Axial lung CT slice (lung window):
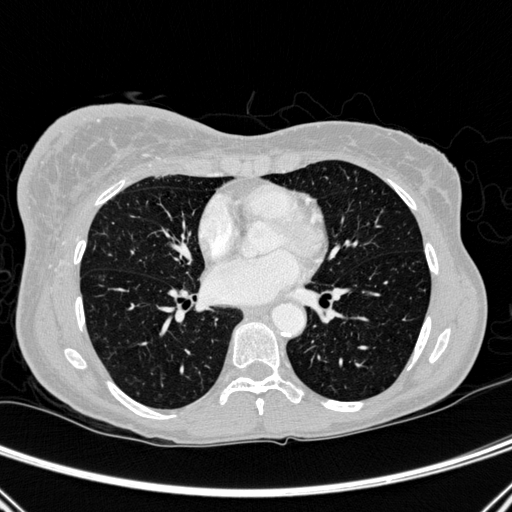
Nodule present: no